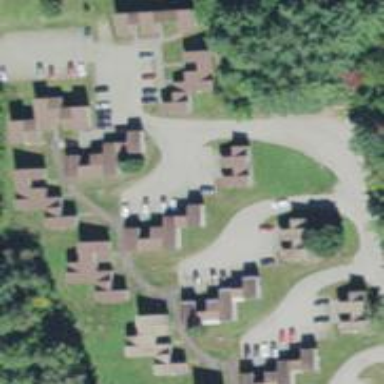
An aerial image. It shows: Dormitory building.